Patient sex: M
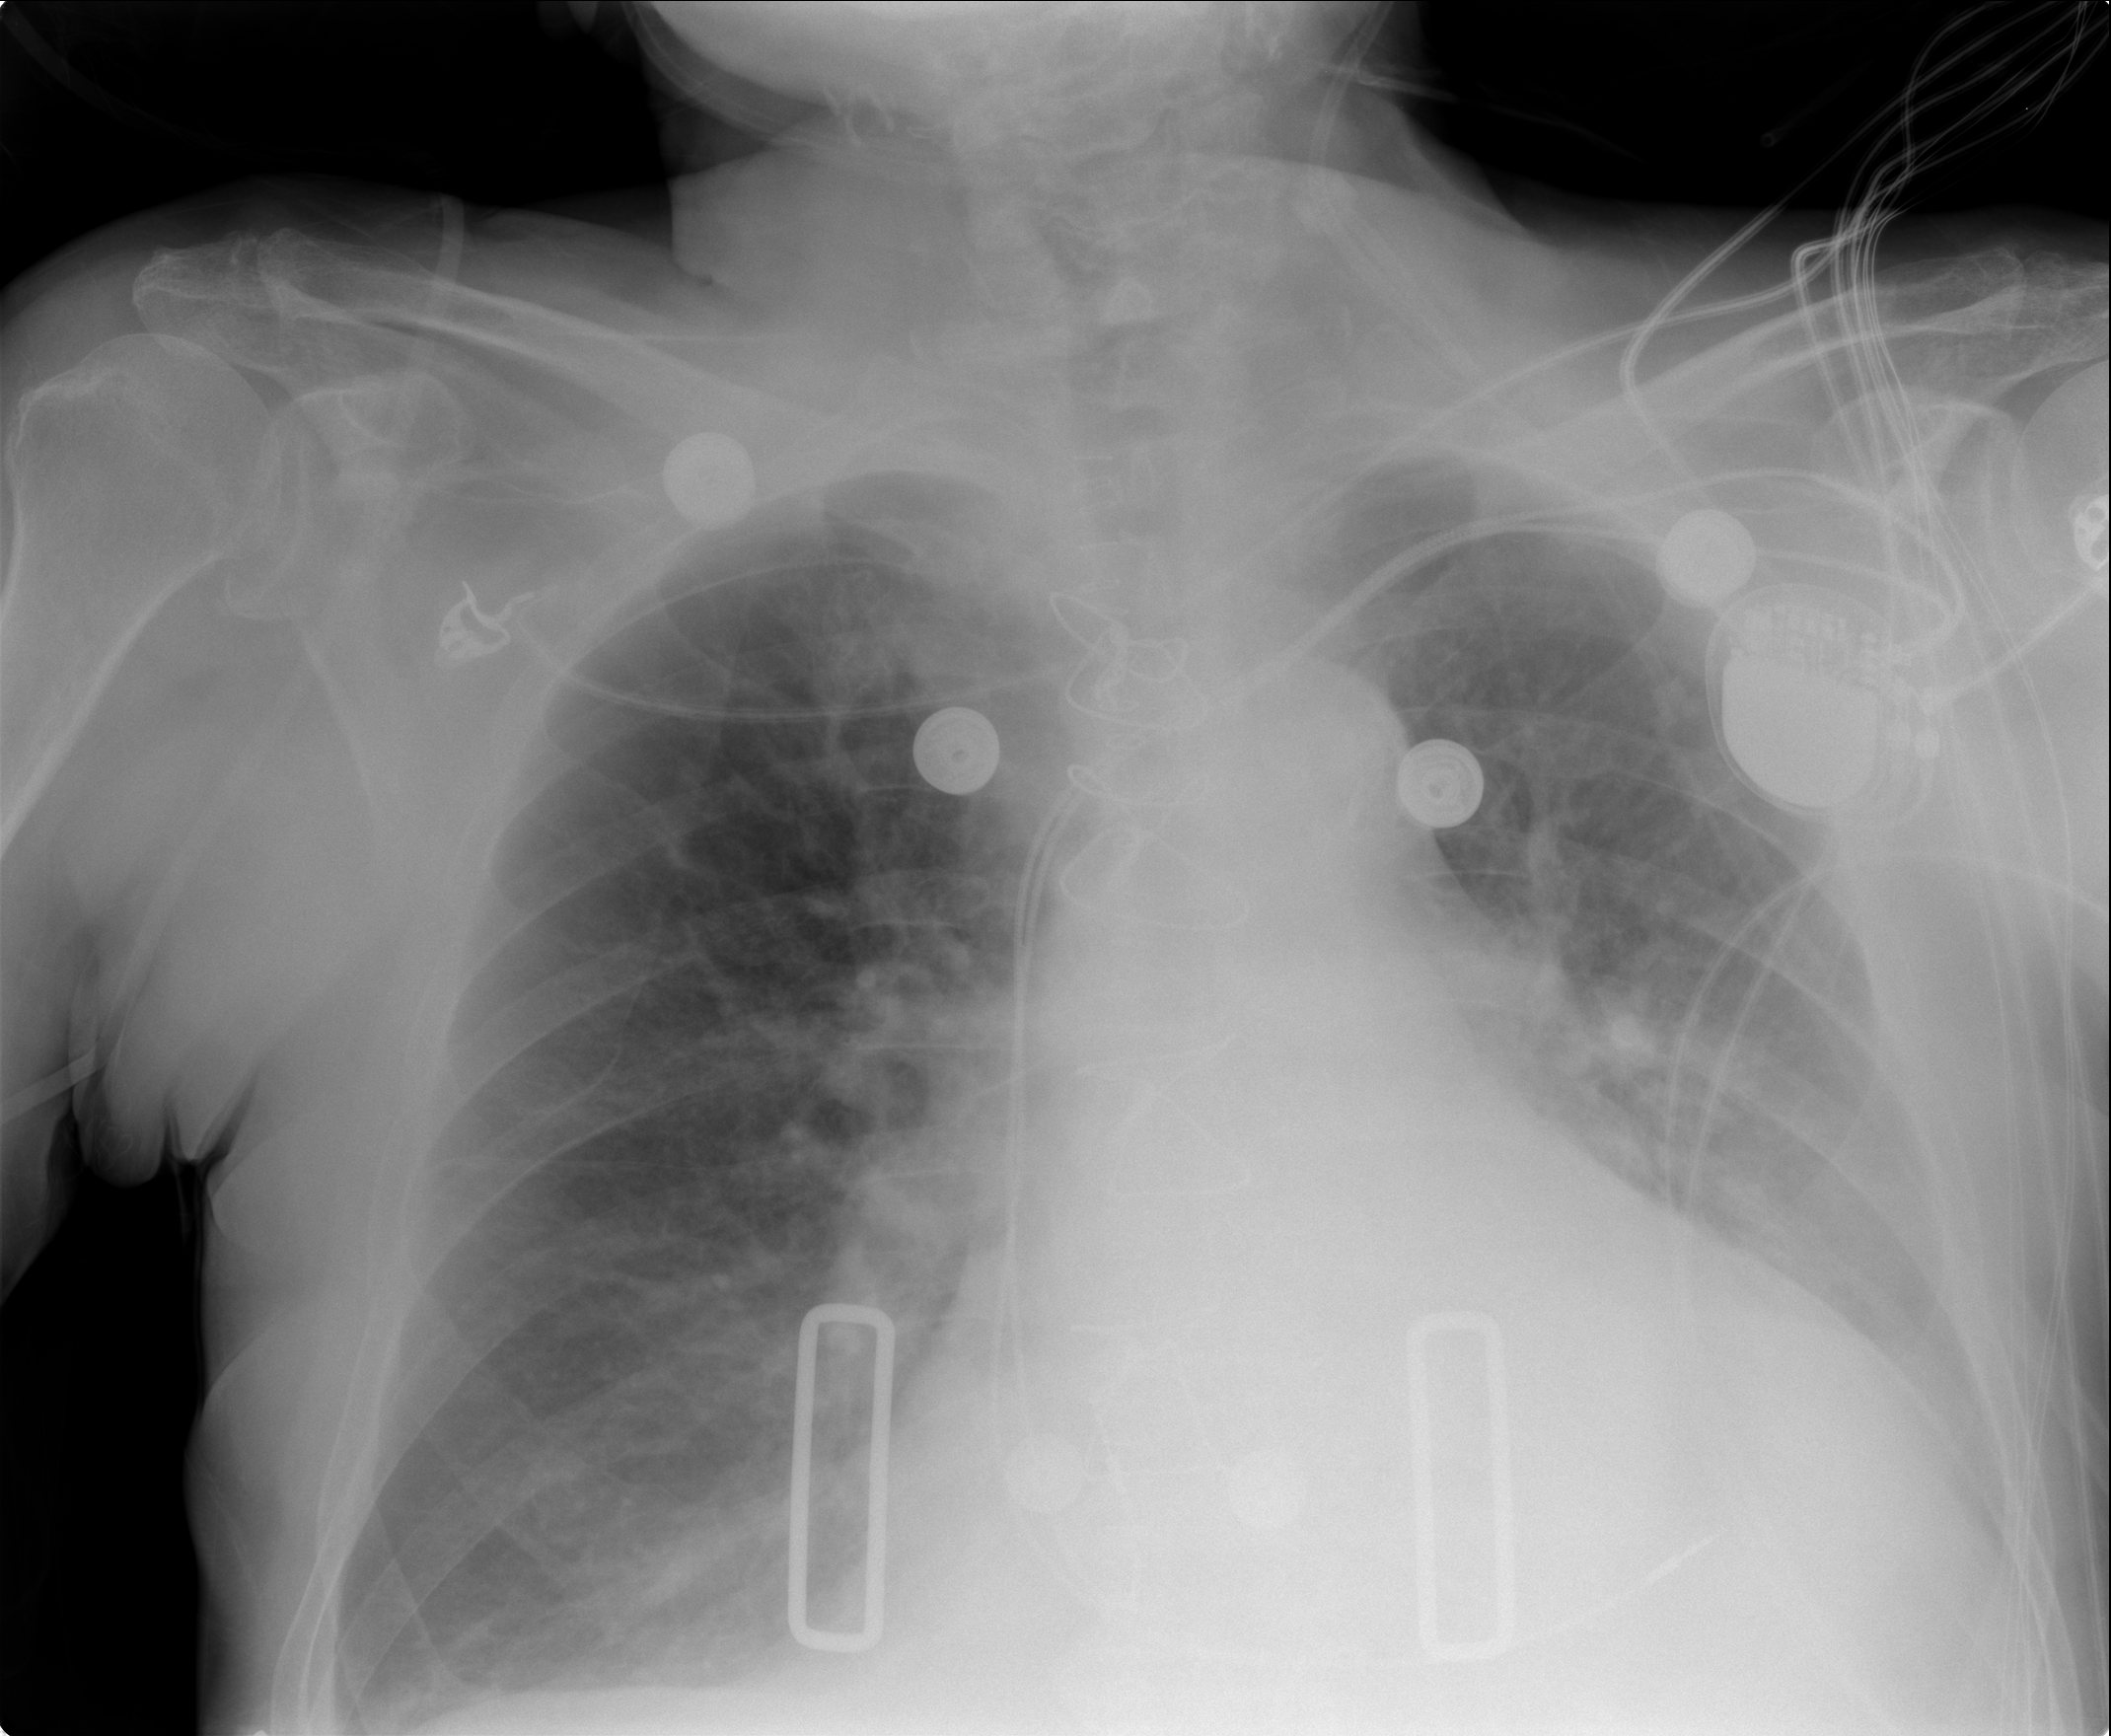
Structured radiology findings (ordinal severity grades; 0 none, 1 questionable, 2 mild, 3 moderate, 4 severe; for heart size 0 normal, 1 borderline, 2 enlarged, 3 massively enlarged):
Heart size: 2
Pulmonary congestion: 3
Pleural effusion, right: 2
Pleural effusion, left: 3
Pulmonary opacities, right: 1
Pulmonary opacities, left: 1
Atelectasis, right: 2
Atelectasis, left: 3